Question: Is it possible margin Text in TextBlock control ?
My style on textBlock control is here :
'''
<Style x:Key="InfosStyle" TargetType="{x:Type TextBlock}">
<Setter Property="FontSize" Value="13"/>
<Setter Property="FontWeight" Value="Normal"/>
<Setter Property="Height" Value="35"/>
<Setter Property="VerticalAlignment" Value="Center"/>
<Setter Property="TextAlignment" Value="Justify"/>
<!--<Setter Property="BorderThickness" Value="1"/>-->
<!--<Setter Property="BorderBrush" Value="#BFE3FE"/>-->
<Setter Property="Background" Value="#BFE3FE"/>
<Setter Property="Margin" Value="2,4,0,1" />
</Style>
'''
Result is here:

For examole I would like align or set margin on text in textBlock.
Now: |Chatuje to |_Chatuje
I would like have some free space on left side in TextBlock.
Free space TextOfTextBlock
No
TextOfTextBlock
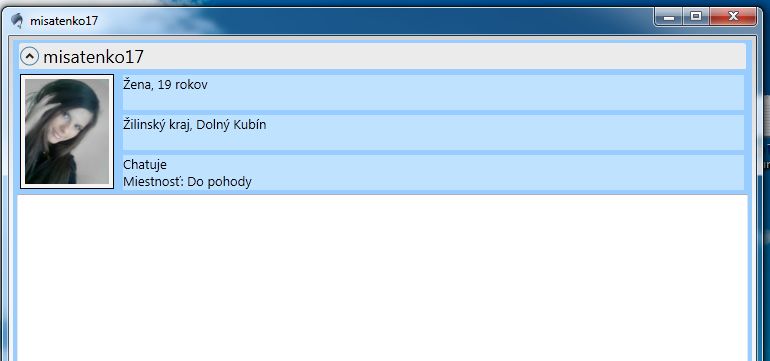
Answer: You need to set <URL> in your style. Something like this
'''
<Setter Property="Padding" Value="10,0,0,0" />
'''